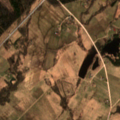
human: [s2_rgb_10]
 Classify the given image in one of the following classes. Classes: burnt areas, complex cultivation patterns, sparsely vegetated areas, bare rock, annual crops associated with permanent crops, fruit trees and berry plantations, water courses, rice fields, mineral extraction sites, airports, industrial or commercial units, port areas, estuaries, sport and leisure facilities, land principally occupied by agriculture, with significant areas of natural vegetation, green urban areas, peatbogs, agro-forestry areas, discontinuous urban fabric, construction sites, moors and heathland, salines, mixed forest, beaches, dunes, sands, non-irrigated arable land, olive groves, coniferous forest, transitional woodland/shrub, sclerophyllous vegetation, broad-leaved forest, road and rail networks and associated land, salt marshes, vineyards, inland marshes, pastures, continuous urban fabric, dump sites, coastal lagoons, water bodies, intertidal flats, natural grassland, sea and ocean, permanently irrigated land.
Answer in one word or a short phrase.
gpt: non-irrigated arable land, complex cultivation patterns, land principally occupied by agriculture, with significant areas of natural vegetation, broad-leaved forest, mixed forest